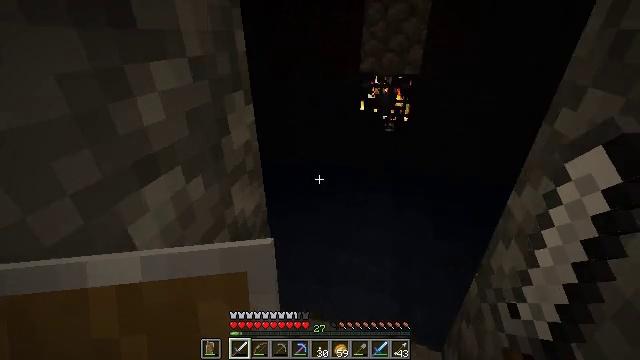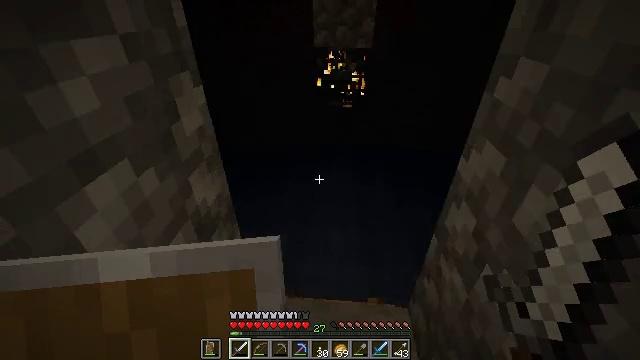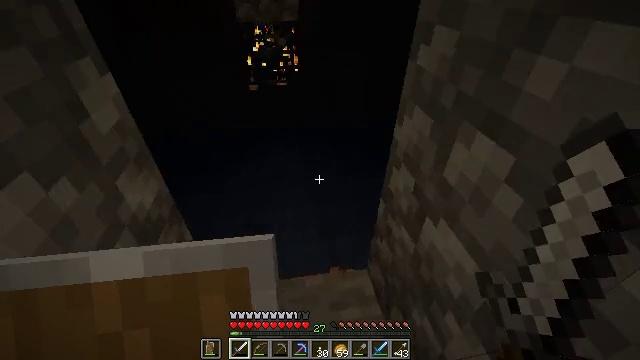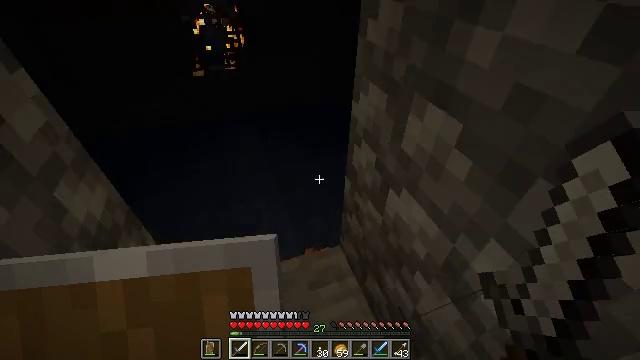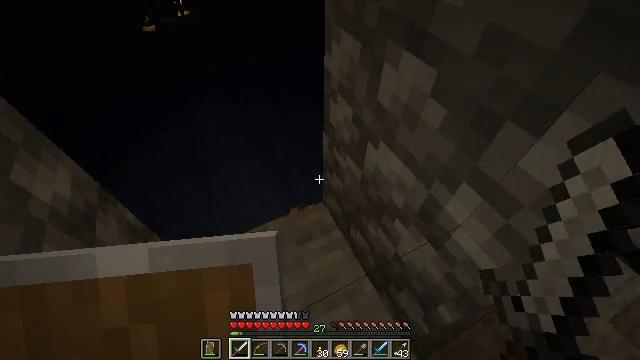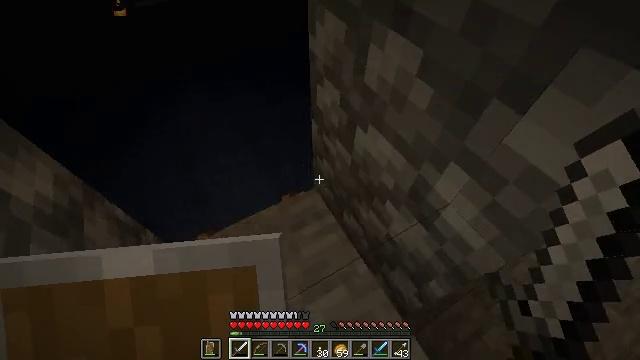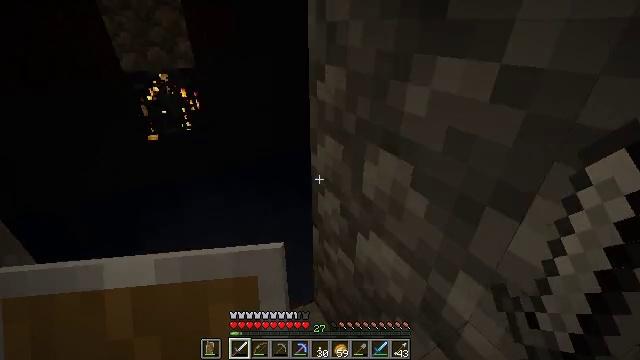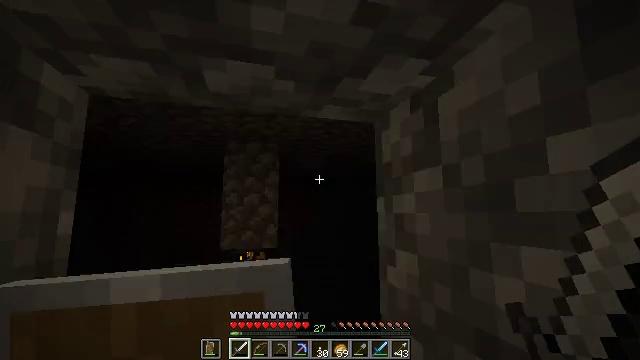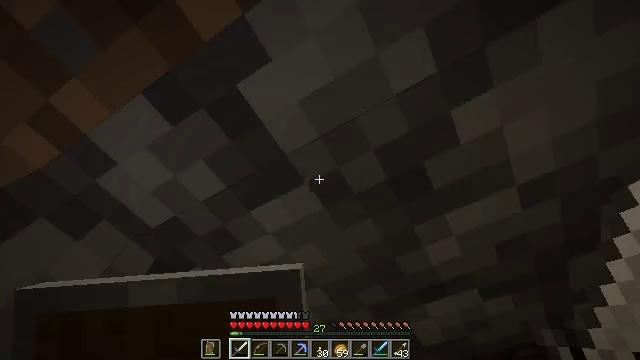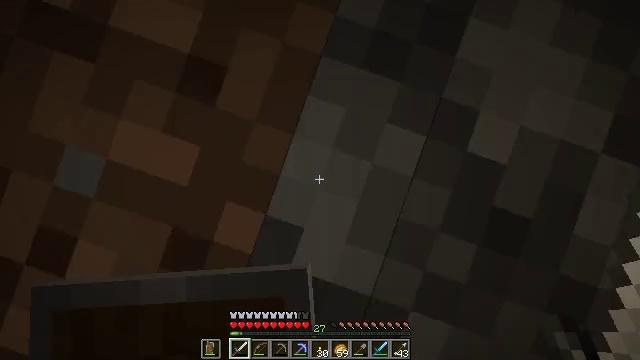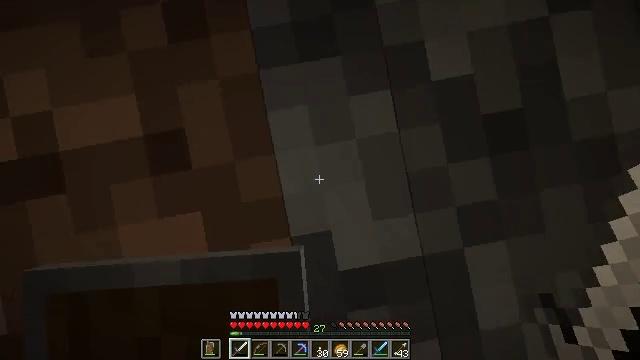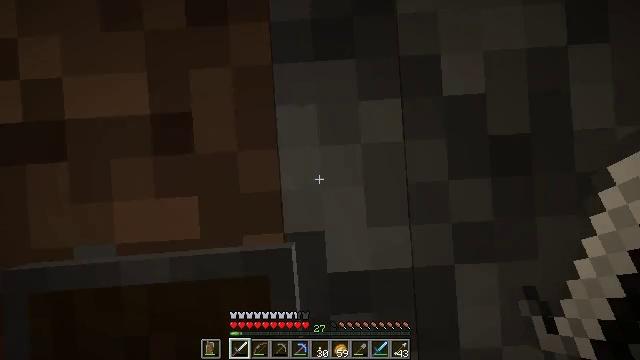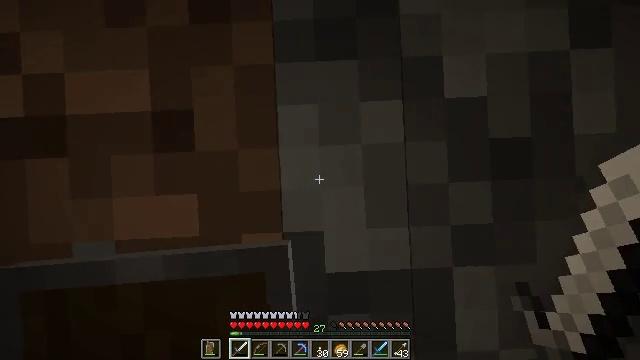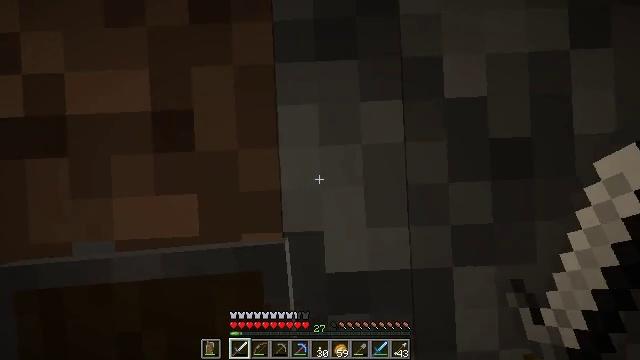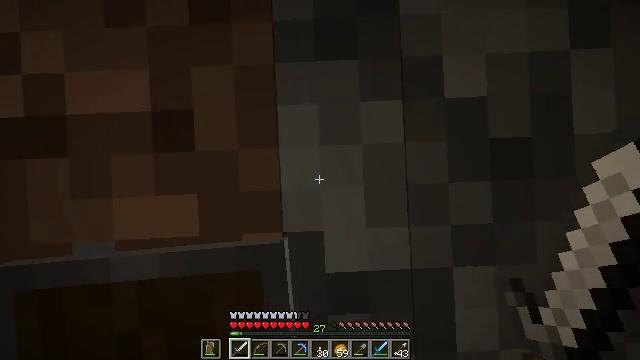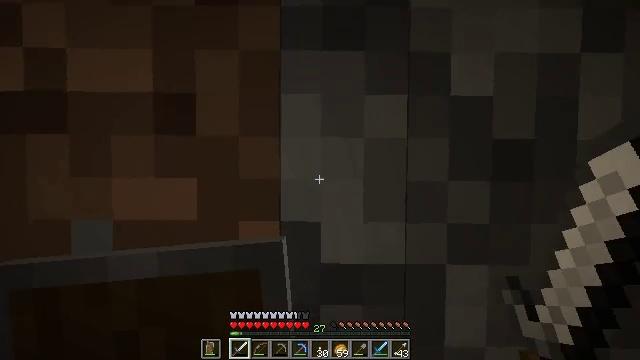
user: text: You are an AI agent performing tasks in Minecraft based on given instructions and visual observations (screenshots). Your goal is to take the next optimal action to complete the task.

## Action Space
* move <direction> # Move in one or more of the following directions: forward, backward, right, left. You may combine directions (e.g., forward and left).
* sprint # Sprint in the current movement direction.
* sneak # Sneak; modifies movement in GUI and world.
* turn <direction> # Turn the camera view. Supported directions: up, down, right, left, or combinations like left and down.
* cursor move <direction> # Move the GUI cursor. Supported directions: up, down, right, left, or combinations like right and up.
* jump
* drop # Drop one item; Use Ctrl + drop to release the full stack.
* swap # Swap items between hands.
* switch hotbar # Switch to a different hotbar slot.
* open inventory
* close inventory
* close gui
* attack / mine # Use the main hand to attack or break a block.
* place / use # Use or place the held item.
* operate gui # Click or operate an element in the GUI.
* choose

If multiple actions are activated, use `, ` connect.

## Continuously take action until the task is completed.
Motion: motion action
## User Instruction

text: Remove an iron sword from the inventory.
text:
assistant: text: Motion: turn right and down
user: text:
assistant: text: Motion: turn right and down
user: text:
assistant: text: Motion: turn right and down
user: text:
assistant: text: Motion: turn right and down
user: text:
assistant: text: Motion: turn right and down
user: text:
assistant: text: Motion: turn up
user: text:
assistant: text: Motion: turn left and up
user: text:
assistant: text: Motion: turn left and up
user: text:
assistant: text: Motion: turn left and up
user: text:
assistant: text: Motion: turn left and up
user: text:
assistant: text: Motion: turn right and up
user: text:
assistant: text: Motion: turn right and up
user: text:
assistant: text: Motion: no_op
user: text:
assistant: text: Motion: no_op
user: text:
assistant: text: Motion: turn right and down
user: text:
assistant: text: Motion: turn left and up
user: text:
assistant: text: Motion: attack / mine
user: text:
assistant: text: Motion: turn left and up, attack / mine
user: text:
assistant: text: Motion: turn left and down
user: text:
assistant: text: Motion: turn left and down
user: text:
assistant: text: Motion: turn right and up
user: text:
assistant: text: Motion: turn right and up
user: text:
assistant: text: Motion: turn left and down
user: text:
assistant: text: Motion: turn left and down
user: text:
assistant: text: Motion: turn left and down
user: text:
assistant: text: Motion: turn up
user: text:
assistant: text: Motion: turn left
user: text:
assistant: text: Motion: turn left and down
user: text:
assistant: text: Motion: turn left and up
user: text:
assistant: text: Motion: no_op